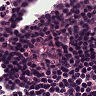
Metastatic tissue present: no